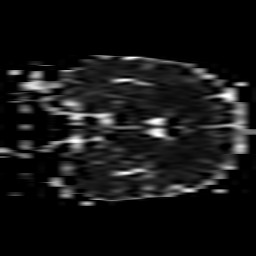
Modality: ADC
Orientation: coronal
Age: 53
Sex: female
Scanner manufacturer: philips
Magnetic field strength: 3 T
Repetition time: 4.426 s
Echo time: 0.07332 s